Aerial crown-view tile of a tropical tree (Barro Colorado Island, Panama), acquired 20241216:
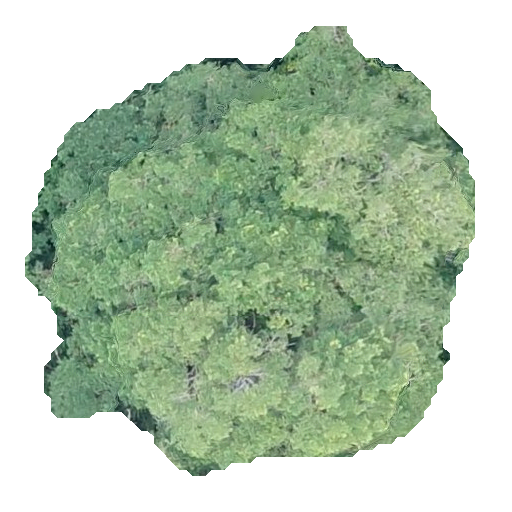
Species: Terminalia amazonia
GBIF accepted scientific name: Terminalia amazonica
Crown area: 216.029 m²